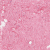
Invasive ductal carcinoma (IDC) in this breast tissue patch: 0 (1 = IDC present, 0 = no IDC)